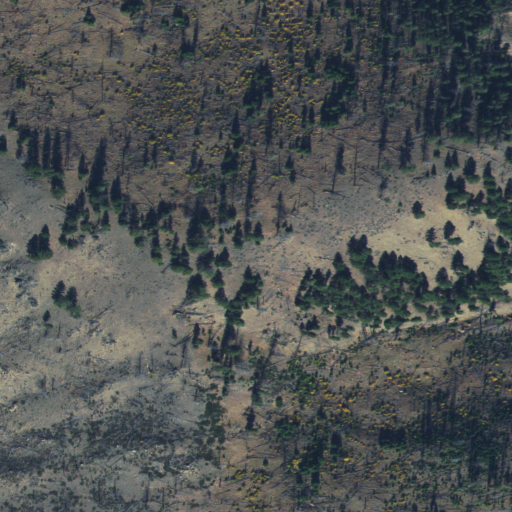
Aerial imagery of mountain in Idaho named Dutchmans Hump containing shrub and evergreen forest